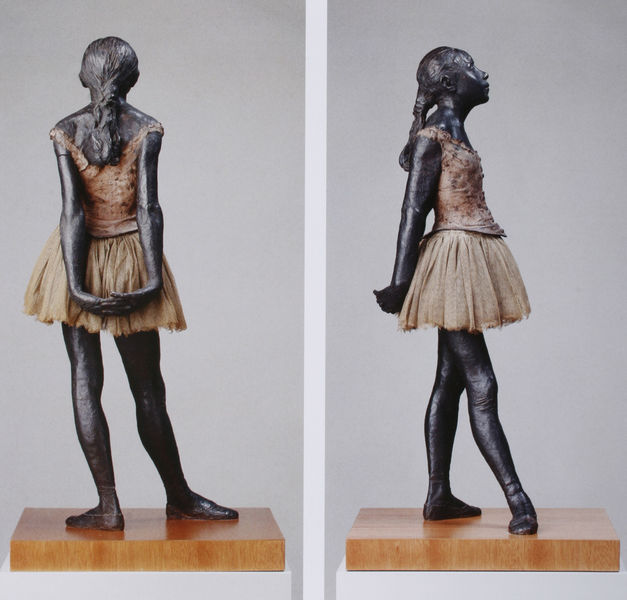
Titel: Petite danseuse de quatorze ans, Kleine vierzehnjährige Tänzerin
Künstler: Edgar Degas
Standort: Dresden
Institution: Staatliche Kunstsammlung Dresden, Skulpturensammlung
Schlagwörter: fuß, hand, haut, gelb, mädchen, ocker, degas, edgar degas, finger, frau, geste, grau, holz, kleid, orange, profil, rücken, schwarz, blick, beige, rock, tanz, arme, gesicht, sockel, stehen, hände, schlank, figur, haare, pose, stoff, fassen, kind, tänzerin, tänzerinnen, rosa, skulptur, statue, beine, topf, füße, fotos, ansicht, zwei, ballerina, ballett, haltung, mieder, schuhe, tutu, tüll, tütü, tütüt, üben, ballettschuhe, röckchen, figuren, zopf, artiste, glanz, seitenansicht, bronze, plastik, plinthe, podest, knie, wade, foto, photographie, schulterfrei, schwarze, hinten, noir, seite, stand, schritt, kleidchen, photo, rückansicht, verschränkt, unschuldig, femme, kleinplastik, romantisme, bois, biegen, robe, rodin, orsay, eine, anmut, pferdeschwanz, grazil, pierre, enfant, fille, ansichten, sculpture, deux, jeune fille, fotografien, blickwinkel, marbre, zweifach, beinstellung, ronde bosse, socle, standspielbein, ballerine, danseuse, ballettschuh, balletttänzerin, ballettkleid, pas, die tänzerin, met, claudel, tänzerin foto, afrique, pdest, moulage, 19eme, danseur, danceuse, filette, holzbodem, oeuvre, encant, dansure